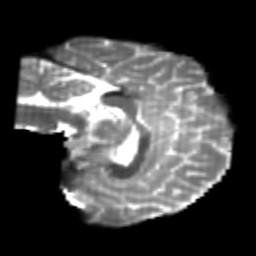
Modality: T2w
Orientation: sagittal
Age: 23
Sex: female
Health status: healthy
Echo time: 0.074 s